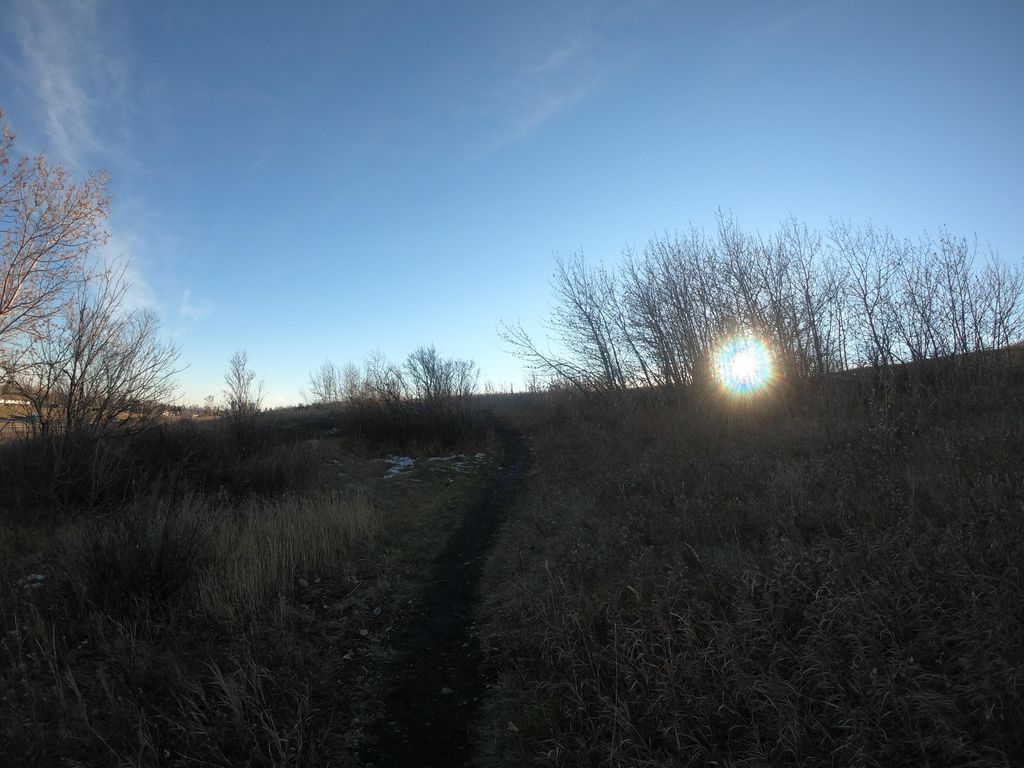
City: calgary